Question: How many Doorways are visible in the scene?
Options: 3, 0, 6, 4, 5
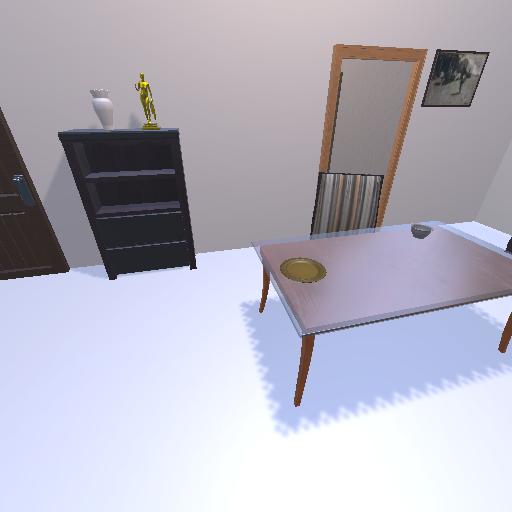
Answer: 3